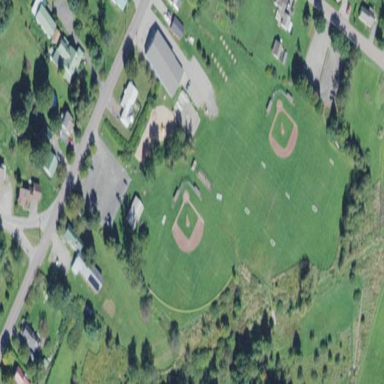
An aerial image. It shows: Baseball pitch for leisure land.